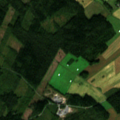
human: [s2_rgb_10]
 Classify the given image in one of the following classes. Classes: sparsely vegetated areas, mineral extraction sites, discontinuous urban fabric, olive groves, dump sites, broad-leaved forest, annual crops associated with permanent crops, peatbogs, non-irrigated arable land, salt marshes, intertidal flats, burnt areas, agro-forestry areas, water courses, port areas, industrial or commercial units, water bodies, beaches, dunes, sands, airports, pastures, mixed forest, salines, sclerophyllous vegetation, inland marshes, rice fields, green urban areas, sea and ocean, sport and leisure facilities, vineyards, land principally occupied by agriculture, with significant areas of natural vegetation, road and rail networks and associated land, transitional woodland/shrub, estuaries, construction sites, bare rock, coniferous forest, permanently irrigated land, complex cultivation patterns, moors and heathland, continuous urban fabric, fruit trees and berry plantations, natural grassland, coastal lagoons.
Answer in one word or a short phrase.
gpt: non-irrigated arable land, coniferous forest, mixed forest, transitional woodland/shrub